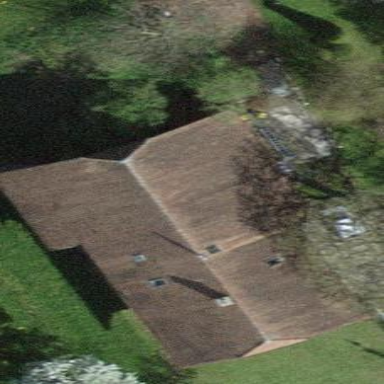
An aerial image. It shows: Farm building.